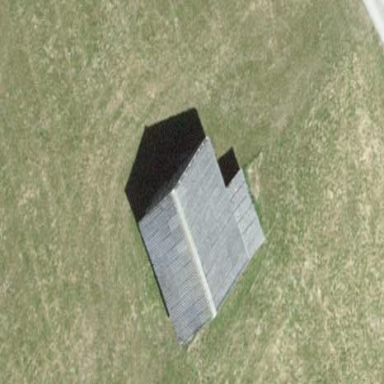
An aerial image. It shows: Barn.